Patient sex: F
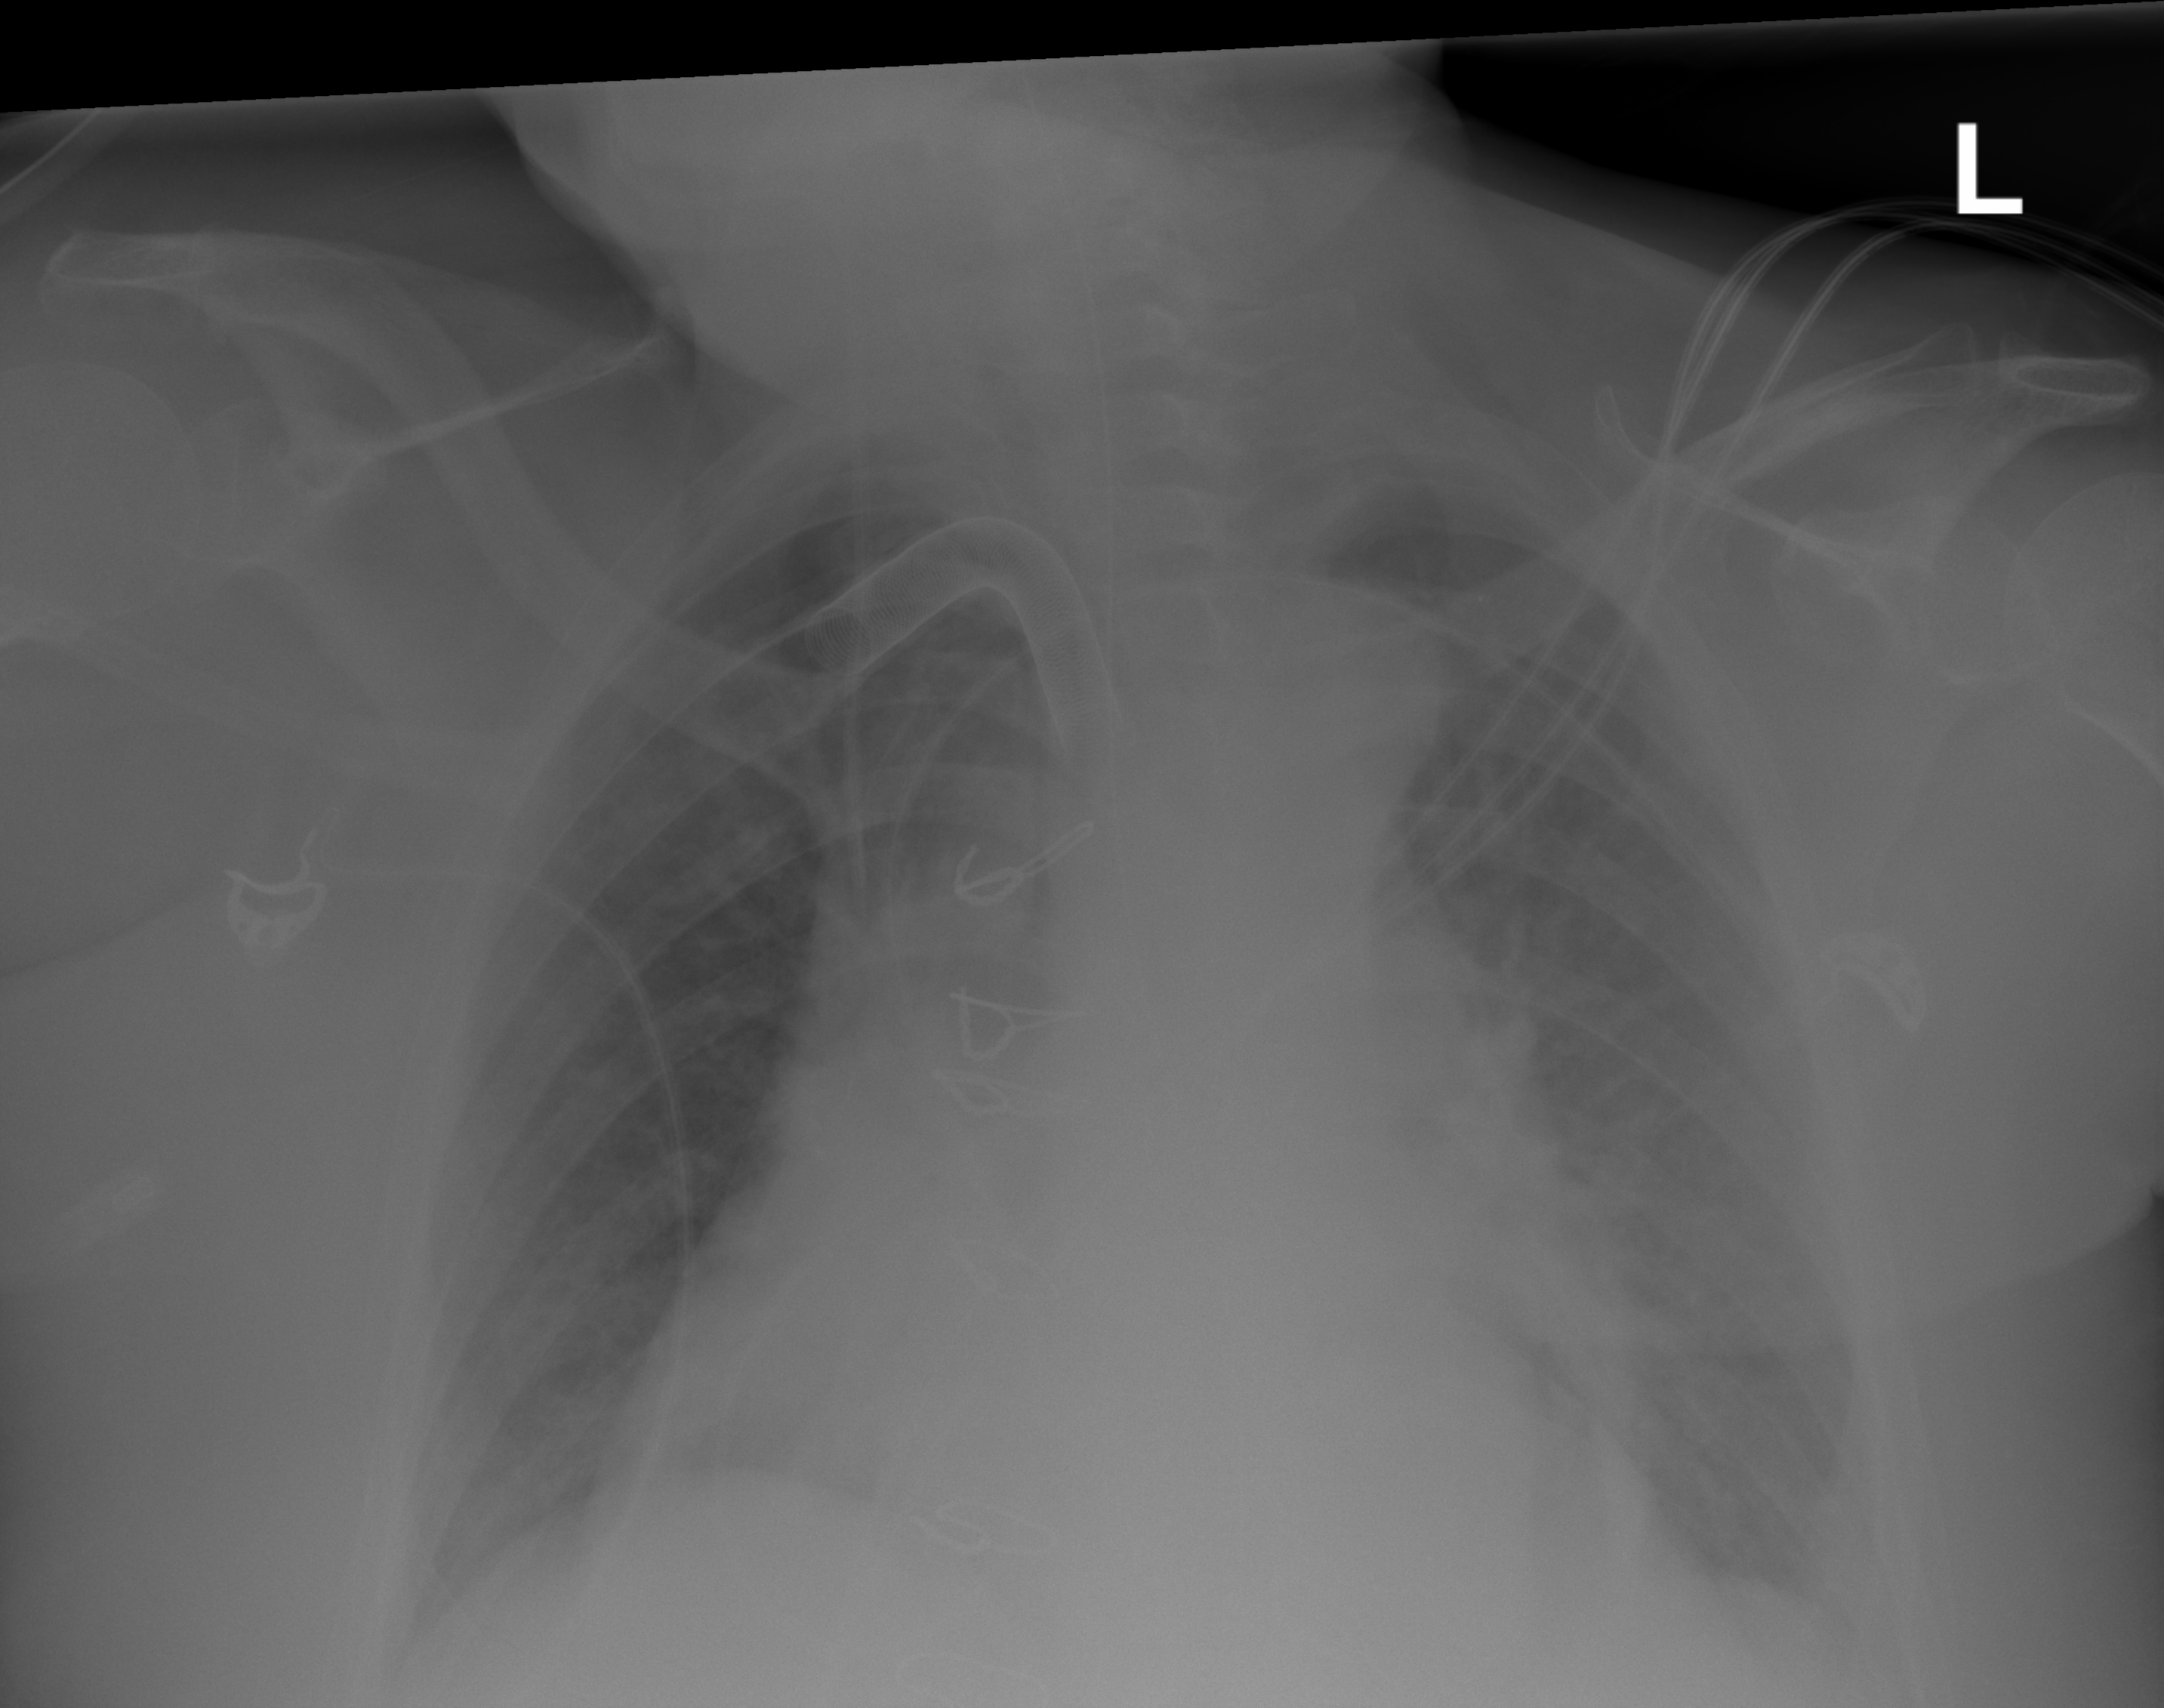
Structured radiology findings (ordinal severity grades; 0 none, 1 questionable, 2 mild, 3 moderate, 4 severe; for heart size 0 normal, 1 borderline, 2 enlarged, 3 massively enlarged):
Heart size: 3
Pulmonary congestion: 2
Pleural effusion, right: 2
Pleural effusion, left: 2
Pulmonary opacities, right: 0
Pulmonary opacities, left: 1
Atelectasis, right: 2
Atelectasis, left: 2